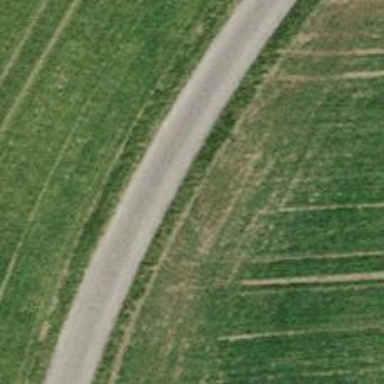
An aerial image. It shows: Paved track road suitable for agricultural vehicles.